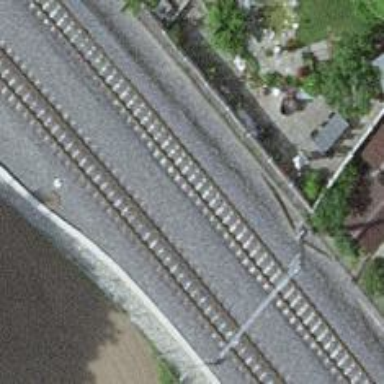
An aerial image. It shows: Narrow-gauge railway track electrified by contact line.